Question: I have an Order class, and a Pack class, both using ActiveRecord. The Order contains Packs. In my validation of Order, I am testing for the existence of a relationship to one or more Packs. See the following code:
'''
class Order < ActiveRecord::Base
belongs_to :user
has_many :order_packs
has_many :packs, :through => :order_packs
validate :my_custom_validation
def my_custom_validation
errors.add(:packs, "Your order was empty.") if packs.count < 1
end
end
'''
Seems simple enough, but it doesn't work; 'packs.count' is always zero. So I changed the validation to this code:
'''
def my_custom_validation
errors.add(:packs, "packs is: #{packs}")
errors.add(:packs, "packs.count is: #{packs.count}")
errors.add(:packs, "packs.any? is: #{packs.any?}")
end
'''
just to see what the deal was, and got this interesting output:

Can anyone tell me why 'count' is zero?
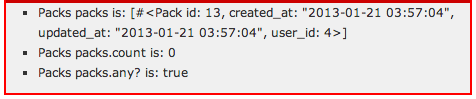
Answer: Try using '.length' instead of '.count'.
When you use 'count' you're actually performing a database query. And because you're doing it on validation, before anything has been saved to the database, you're always getting zero. 'length' on the other hand works on the object level and doesn't hit the database at all. So it should work for you.